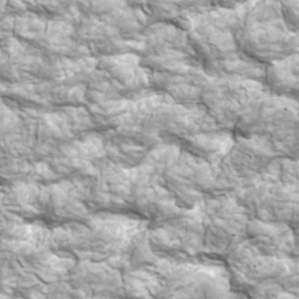
Label: non_frost